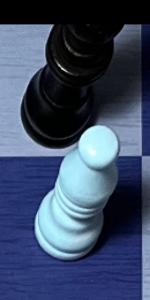
Label: Bishop_White